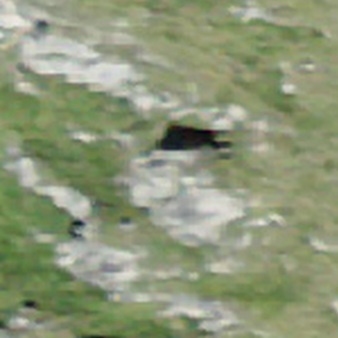
Label: other